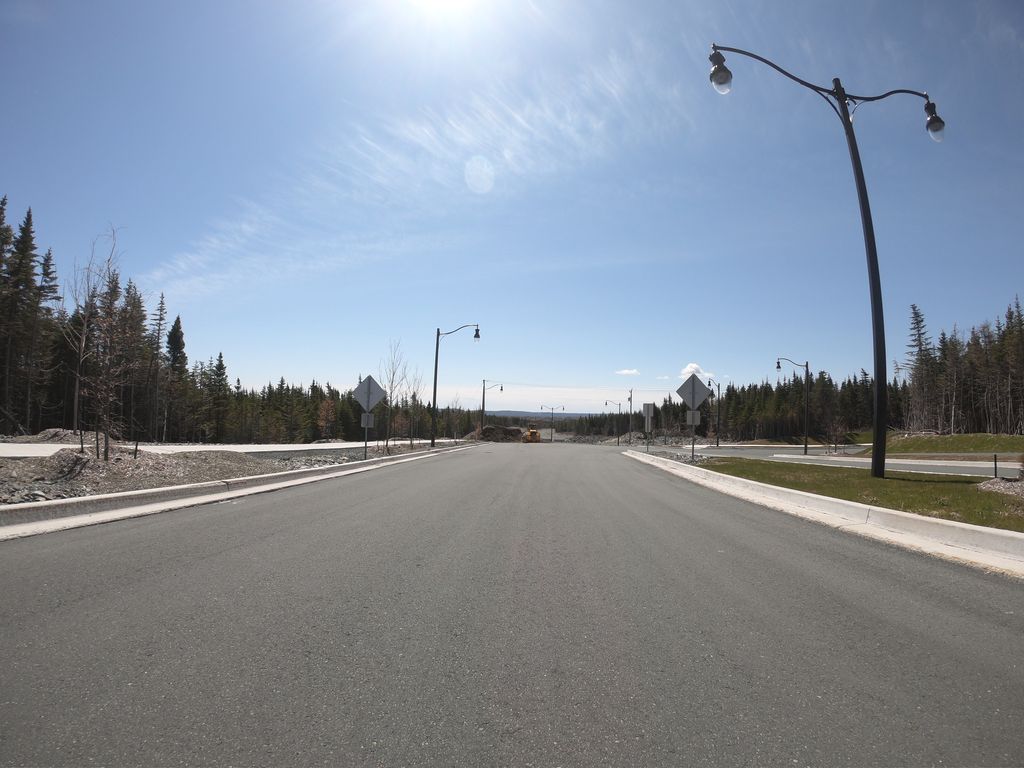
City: st_johns